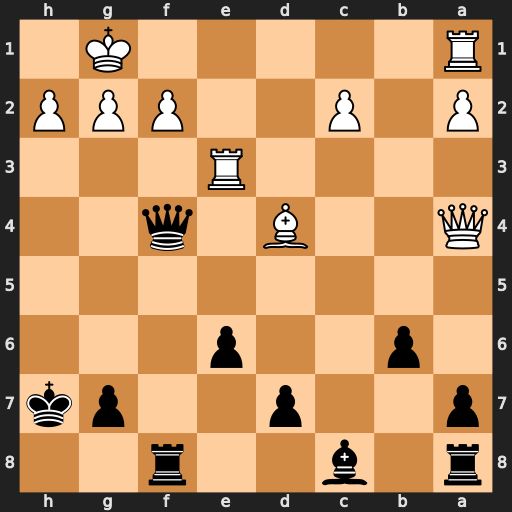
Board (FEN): r1b2r2/p2p2pk/1p2p3/8/Q2B1q2/4R3/P1P2PPP/R5K1
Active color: b
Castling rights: -
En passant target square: -
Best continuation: Qxf2+ Kh1 Qf1+ Rxf1 Rxf1#